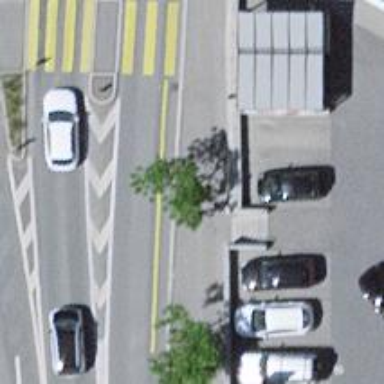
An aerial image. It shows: Asphalt sidewalk along the footway.